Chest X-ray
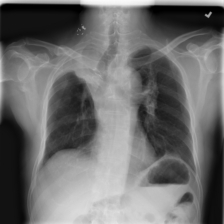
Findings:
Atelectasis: positive
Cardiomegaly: negative
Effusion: negative
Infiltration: negative
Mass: positive
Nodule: negative
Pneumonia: negative
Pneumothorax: negative
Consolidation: negative
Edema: negative
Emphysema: negative
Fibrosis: negative
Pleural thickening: negative
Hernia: negative